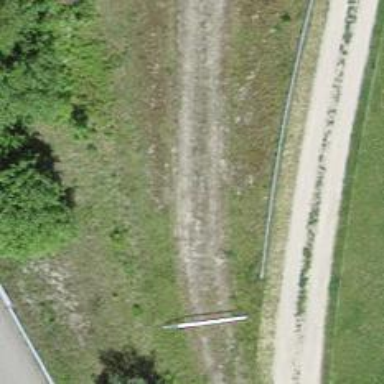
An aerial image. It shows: Unpaved driveway with service road designation.